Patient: sex M, age 49
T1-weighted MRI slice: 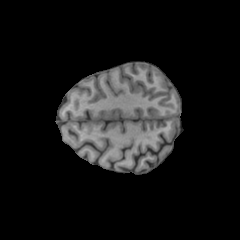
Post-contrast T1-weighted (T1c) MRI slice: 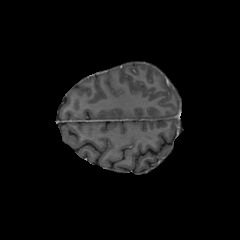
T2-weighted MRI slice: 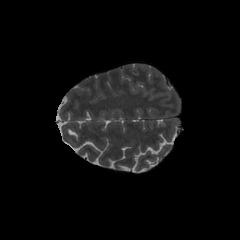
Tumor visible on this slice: no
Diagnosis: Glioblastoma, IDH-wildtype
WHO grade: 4